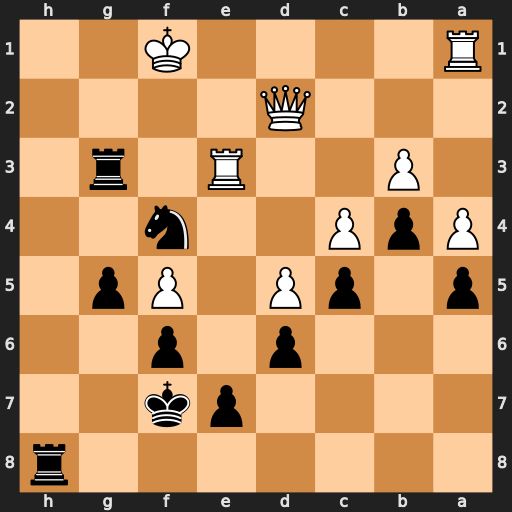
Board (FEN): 7r/4pk2/3p1p2/p1pP1Pp1/PpP2n2/1P2R1r1/3Q4/R4K2
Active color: b
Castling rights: -
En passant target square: -
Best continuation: Rh1+ Kf2 Rg2+ Kf3 Rh3+ Ke4 Rxd2